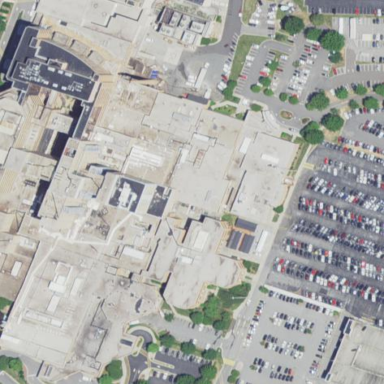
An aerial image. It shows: Hospital providing healthcare services.